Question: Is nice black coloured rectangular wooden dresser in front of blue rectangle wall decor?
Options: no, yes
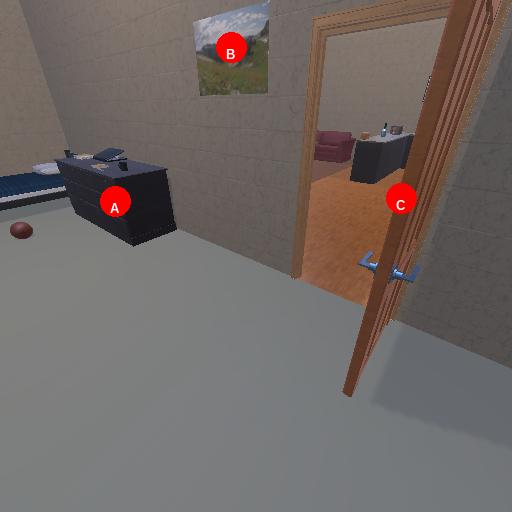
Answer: no